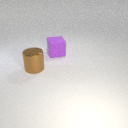
large purple rubber cube behind large brown metal cylinder